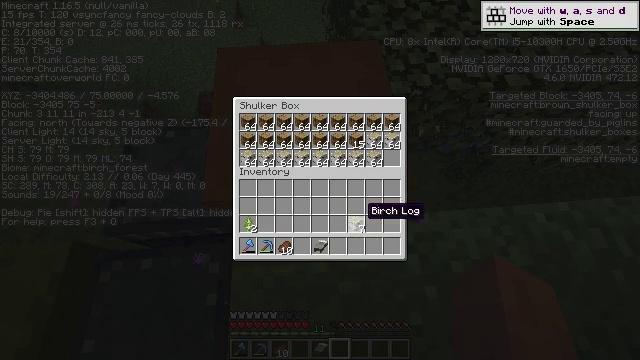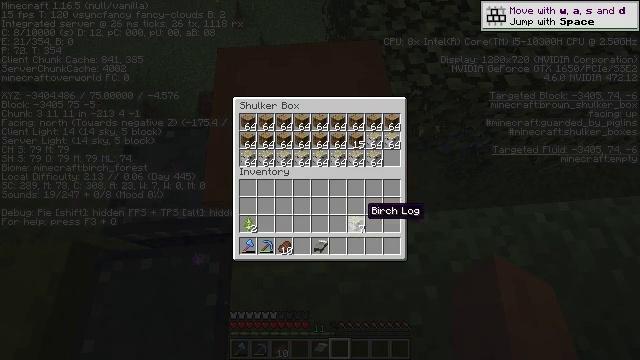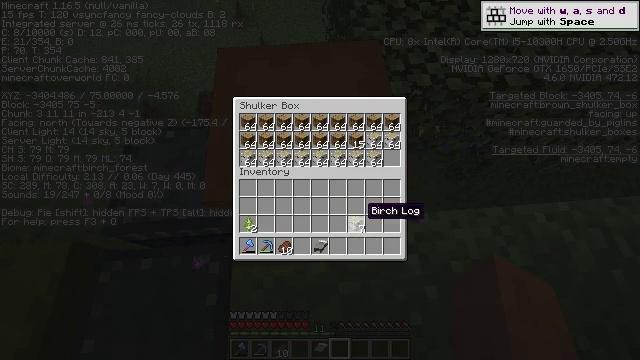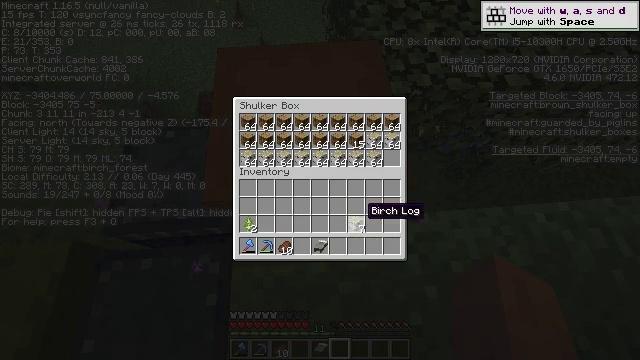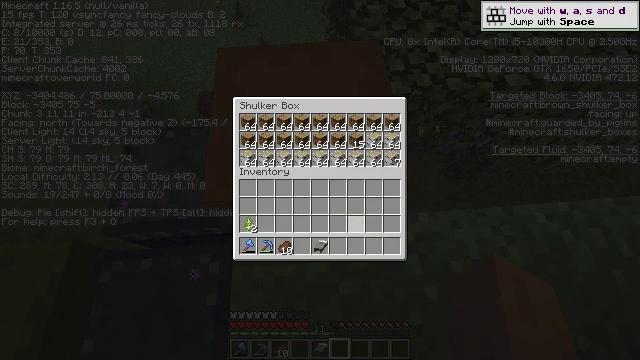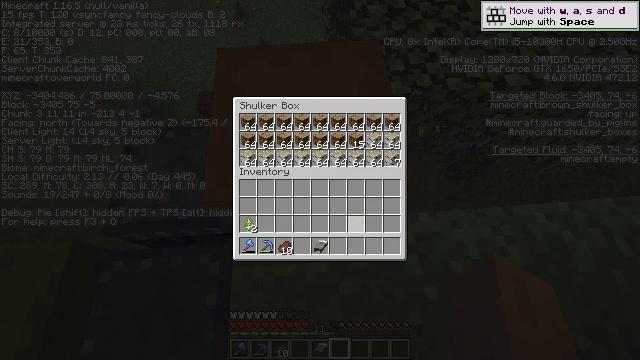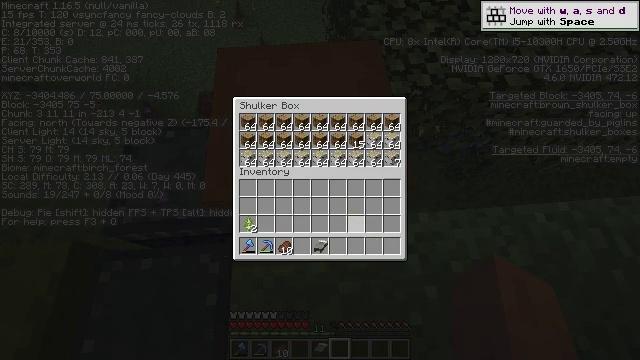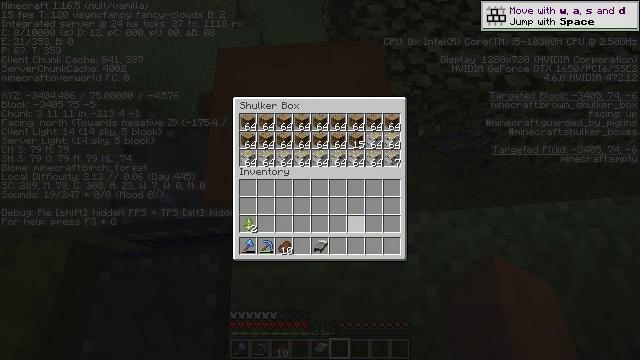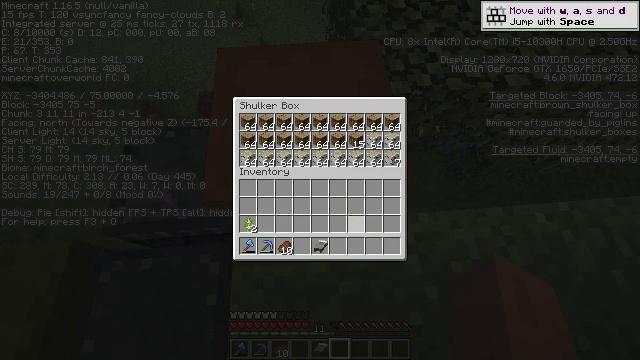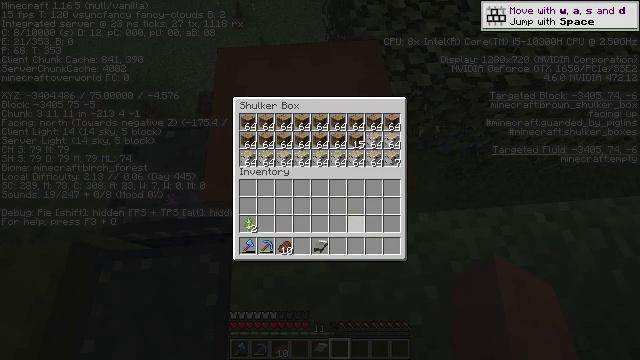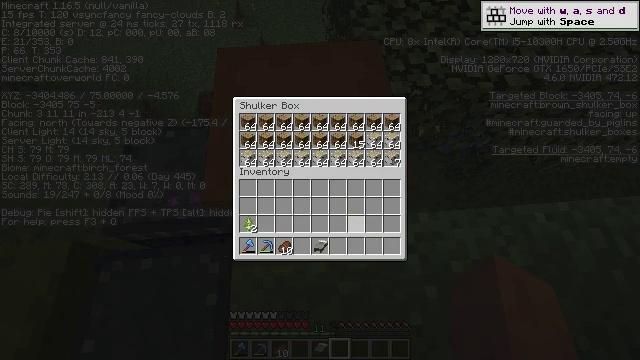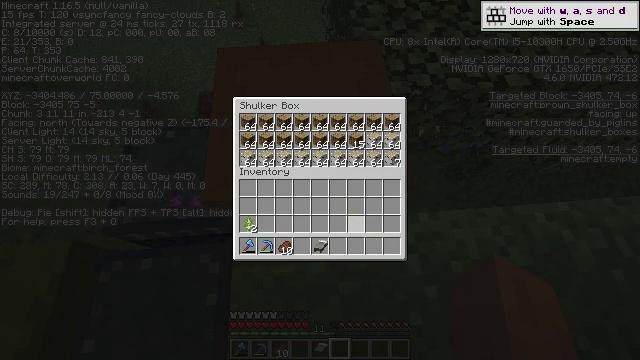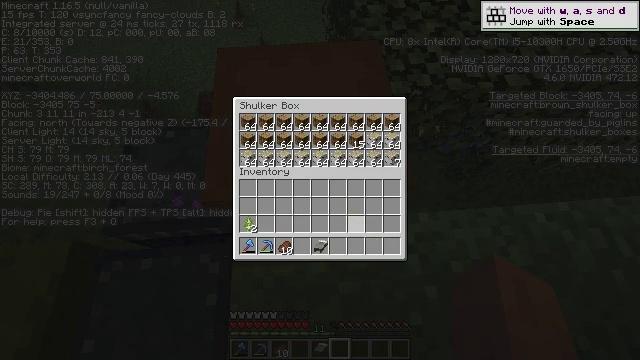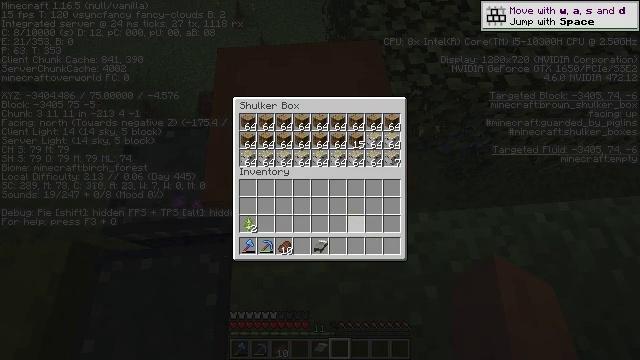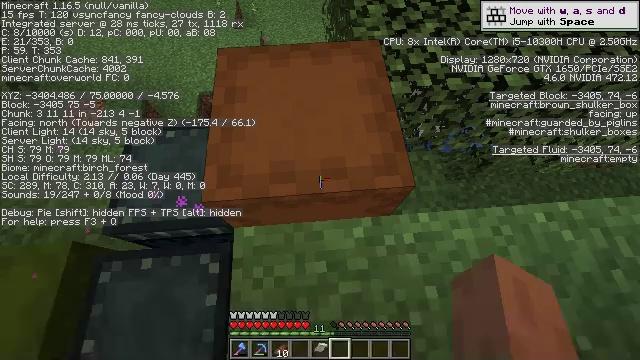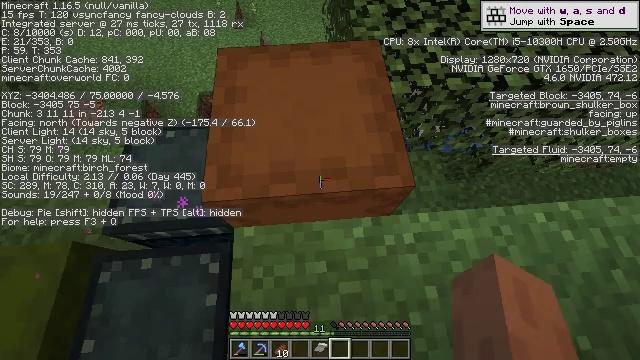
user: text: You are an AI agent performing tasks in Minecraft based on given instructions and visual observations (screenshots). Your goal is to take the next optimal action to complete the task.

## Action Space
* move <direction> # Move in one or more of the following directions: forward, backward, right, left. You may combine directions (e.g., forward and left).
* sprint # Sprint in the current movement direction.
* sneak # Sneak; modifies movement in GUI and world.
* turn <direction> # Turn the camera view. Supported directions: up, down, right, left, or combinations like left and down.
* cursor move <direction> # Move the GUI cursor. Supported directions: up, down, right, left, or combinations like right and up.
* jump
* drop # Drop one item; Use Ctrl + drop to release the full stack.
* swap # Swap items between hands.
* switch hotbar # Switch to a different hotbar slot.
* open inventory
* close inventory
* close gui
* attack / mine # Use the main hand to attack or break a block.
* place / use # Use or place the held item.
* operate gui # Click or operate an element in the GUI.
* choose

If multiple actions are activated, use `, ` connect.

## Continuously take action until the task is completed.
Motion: motion action
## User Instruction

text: Attack the brown shulker box to remove it.
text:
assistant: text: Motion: no_op
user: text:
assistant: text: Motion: sneak
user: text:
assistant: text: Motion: sneak
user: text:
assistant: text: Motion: sneak, operate gui
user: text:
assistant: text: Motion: sneak, operate gui
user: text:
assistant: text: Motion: sneak
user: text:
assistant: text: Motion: sneak
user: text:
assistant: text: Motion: sneak
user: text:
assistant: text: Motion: no_op
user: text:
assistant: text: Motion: no_op
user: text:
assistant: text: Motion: no_op
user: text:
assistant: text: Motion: no_op
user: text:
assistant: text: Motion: no_op
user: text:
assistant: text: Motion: no_op
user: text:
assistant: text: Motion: close gui
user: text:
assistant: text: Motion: no_op
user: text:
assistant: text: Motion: no_op
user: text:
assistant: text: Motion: no_op
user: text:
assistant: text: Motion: switch to hotbar 2
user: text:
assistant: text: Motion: switch to hotbar 2
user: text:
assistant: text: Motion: switch to hotbar 2
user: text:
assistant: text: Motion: no_op
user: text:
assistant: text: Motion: turn left
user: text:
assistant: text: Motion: no_op
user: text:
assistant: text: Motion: no_op
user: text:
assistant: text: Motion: turn left, attack / mine
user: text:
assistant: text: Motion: turn left, attack / mine
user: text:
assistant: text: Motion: move forward, turn left and down, attack / mine
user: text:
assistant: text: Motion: move forward, turn left, attack / mine
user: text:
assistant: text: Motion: move forward, turn left and down, attack / mine